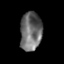
Tissue: skin
Cell type: Epithelial cells
Senescence score: 0.1374
Nuclear area (px): 817
Mean DAPI intensity: 107.676